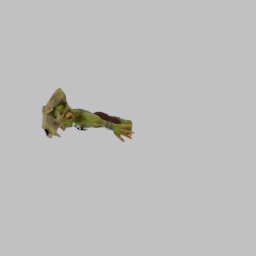
Label: people